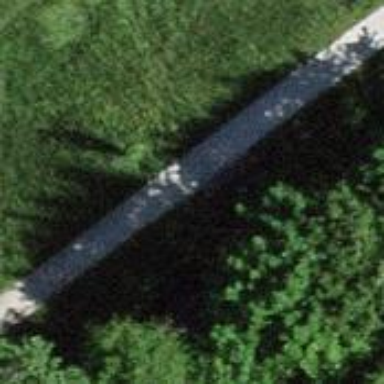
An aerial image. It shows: Bench.